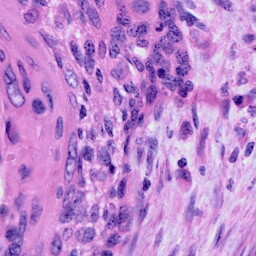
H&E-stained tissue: Cervix